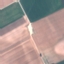
Label: AnnualCrop